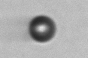
Label: bead